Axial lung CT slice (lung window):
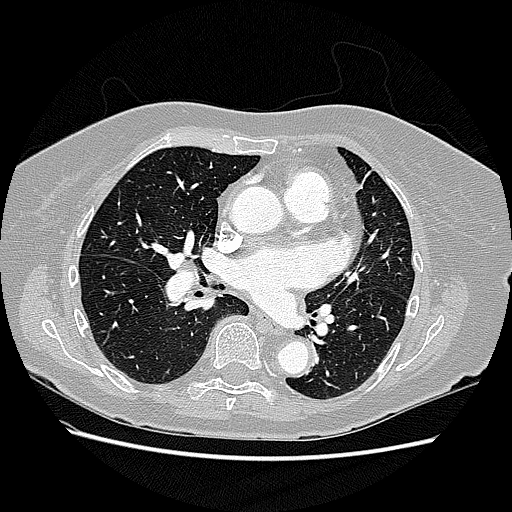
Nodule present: no